Question: I am executing the following <URL> in linux mint 17.2.
I installed the necessary modules and created the database server and created an additional file called 'dbconstants.py' with the database details.

'''
username = 'postgres'
password = 'postgres'
dbname = 'mydb'
'''
I am trying to execute the project partially as follows:
'python -m plagcomps.extrinsic.extrinsic_testing'
However, I am receving the following error
'''
Traceback (most recent call last):
File "/usr/lib/python2.7/runpy.py", line 151, in _run_module_as_main
mod_name, loader, code, fname = _get_module_details(mod_name)
File "/usr/lib/python2.7/runpy.py", line 101, in _get_module_details
loader = get_loader(mod_name)
File "/usr/lib/python2.7/pkgutil.py", line 464, in get_loader
return find_loader(fullname)
File "/usr/lib/python2.7/pkgutil.py", line 474, in find_loader
for importer in iter_importers(fullname):
File "/usr/lib/python2.7/pkgutil.py", line 430, in iter_importers
__import__(pkg)
File "plagcomps/__init__.py", line 8, in <module>
import intrinsic
File "plagcomps/intrinsic/__init__.py", line 2, in <module>
from cluster import cluster
File "plagcomps/intrinsic/cluster.py", line 4, in <module>
import classify
File "plagcomps/intrinsic/classify.py", line 173, in <module>
Base.metadata.create_all(engine)
File "/usr/local/lib/python2.7/dist-packages/sqlalchemy/sql/schema.py", line 3687, in create_all
tables=tables)
File "/usr/local/lib/python2.7/dist-packages/sqlalchemy/engine/base.py", line 1855, in _run_visitor
with self._optional_conn_ctx_manager(connection) as conn:
File "/usr/lib/python2.7/contextlib.py", line 17, in __enter__
return self.gen.next()
File "/usr/local/lib/python2.7/dist-packages/sqlalchemy/engine/base.py", line 1848, in _optional_conn_ctx_manager
with self.contextual_connect() as conn:
File "/usr/local/lib/python2.7/dist-packages/sqlalchemy/engine/base.py", line 2039, in contextual_connect
self._wrap_pool_connect(self.pool.connect, None),
File "/usr/local/lib/python2.7/dist-packages/sqlalchemy/engine/base.py", line 2078, in _wrap_pool_connect
e, dialect, self)
File "/usr/local/lib/python2.7/dist-packages/sqlalchemy/engine/base.py", line 1405, in _handle_dbapi_exception_noconnection
exc_info
File "/usr/local/lib/python2.7/dist-packages/sqlalchemy/util/compat.py", line 199, in raise_from_cause
reraise(type(exception), exception, tb=exc_tb)
File "/usr/local/lib/python2.7/dist-packages/sqlalchemy/engine/base.py", line 2074, in _wrap_pool_connect
return fn()
File "/usr/local/lib/python2.7/dist-packages/sqlalchemy/pool.py", line 376, in connect
return _ConnectionFairy._checkout(self)
File "/usr/local/lib/python2.7/dist-packages/sqlalchemy/pool.py", line 713, in _checkout
fairy = _ConnectionRecord.checkout(pool)
File "/usr/local/lib/python2.7/dist-packages/sqlalchemy/pool.py", line 480, in checkout
rec = pool._do_get()
File "/usr/local/lib/python2.7/dist-packages/sqlalchemy/pool.py", line 1060, in _do_get
self._dec_overflow()
File "/usr/local/lib/python2.7/dist-packages/sqlalchemy/util/langhelpers.py", line 60, in __exit__
compat.reraise(exc_type, exc_value, exc_tb)
File "/usr/local/lib/python2.7/dist-packages/sqlalchemy/pool.py", line 1057, in _do_get
return self._create_connection()
File "/usr/local/lib/python2.7/dist-packages/sqlalchemy/pool.py", line 323, in _create_connection
return _ConnectionRecord(self)
File "/usr/local/lib/python2.7/dist-packages/sqlalchemy/pool.py", line 449, in __init__
self.connection = self.__connect()
File "/usr/local/lib/python2.7/dist-packages/sqlalchemy/pool.py", line 607, in __connect
connection = self.__pool._invoke_creator(self)
File "/usr/local/lib/python2.7/dist-packages/sqlalchemy/engine/strategies.py", line 97, in connect
return dialect.connect(*cargs, **cparams)
File "/usr/local/lib/python2.7/dist-packages/sqlalchemy/engine/default.py", line 385, in connect
return self.dbapi.connect(*cargs, **cparams)
File "/usr/lib/python2.7/dist-packages/psycopg2/__init__.py", line 179, in connect
connection_factory=connection_factory, async=async)
sqlalchemy.exc.OperationalError: (psycopg2.OperationalError) could not translate host name "mydb" to address: Name or service not known
'''
UPDATE: I modified the dbconstants.py as follows:
'''
username = 'postgres'
password = 'postgres'
dbname = 'localhost'
'''
And then I receive the following error:
'''
/usr/lib/pymodules/python2.7/matplotlib/__init__.py:1173: UserWarning: This call to matplotlib.use() has no effect
because the backend has already been chosen;
matplotlib.use() must be called *before* pylab, matplotlib.pyplot,
or matplotlib.backends is imported for the first time.
warnings.warn(_use_error_msg)
Traceback (most recent call last):
File "/usr/lib/python2.7/runpy.py", line 162, in _run_module_as_main
"__main__", fname, loader, pkg_name)
File "/usr/lib/python2.7/runpy.py", line 72, in _run_code
exec code in run_globals
File "/home/eadaradhiraj/Downloads/plagcomps/extrinsic/extrinsic_testing.py", line 615, in <module>
save_to_db=False, ignore_high_obfuscation=False, show_false_negpos_info=False, get_best_of=False)
File "/home/eadaradhiraj/Downloads/plagcomps/extrinsic/extrinsic_testing.py", line 553, in test
mid = fingerprintstorage.get_mid(method, n, k, atom_type, hash_size)
File "plagcomps/extrinsic/fingerprintstorage.py", line 313, in get_mid
with _get_connection(autocommit=True) as conn:
File "plagcomps/extrinsic/fingerprintstorage.py", line 92, in _get_connection
conn = psycopg2.connect(user = username, password = password, database = dbname.split("/")[1], host="localhost", port = 5432)
IndexError: list index out of range
'''
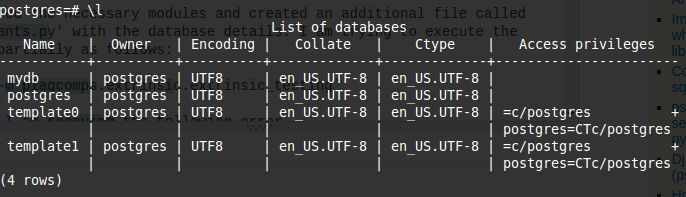
Answer: Just took a look at the project. In your 'dbconstants.py', set
'''
dbname='localhost:5432/mydb'
'''